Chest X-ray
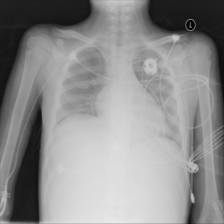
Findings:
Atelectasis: negative
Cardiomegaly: negative
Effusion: negative
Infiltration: negative
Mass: negative
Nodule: negative
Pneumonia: negative
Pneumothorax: negative
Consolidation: positive
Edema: negative
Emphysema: negative
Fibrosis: negative
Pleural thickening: negative
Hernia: negative